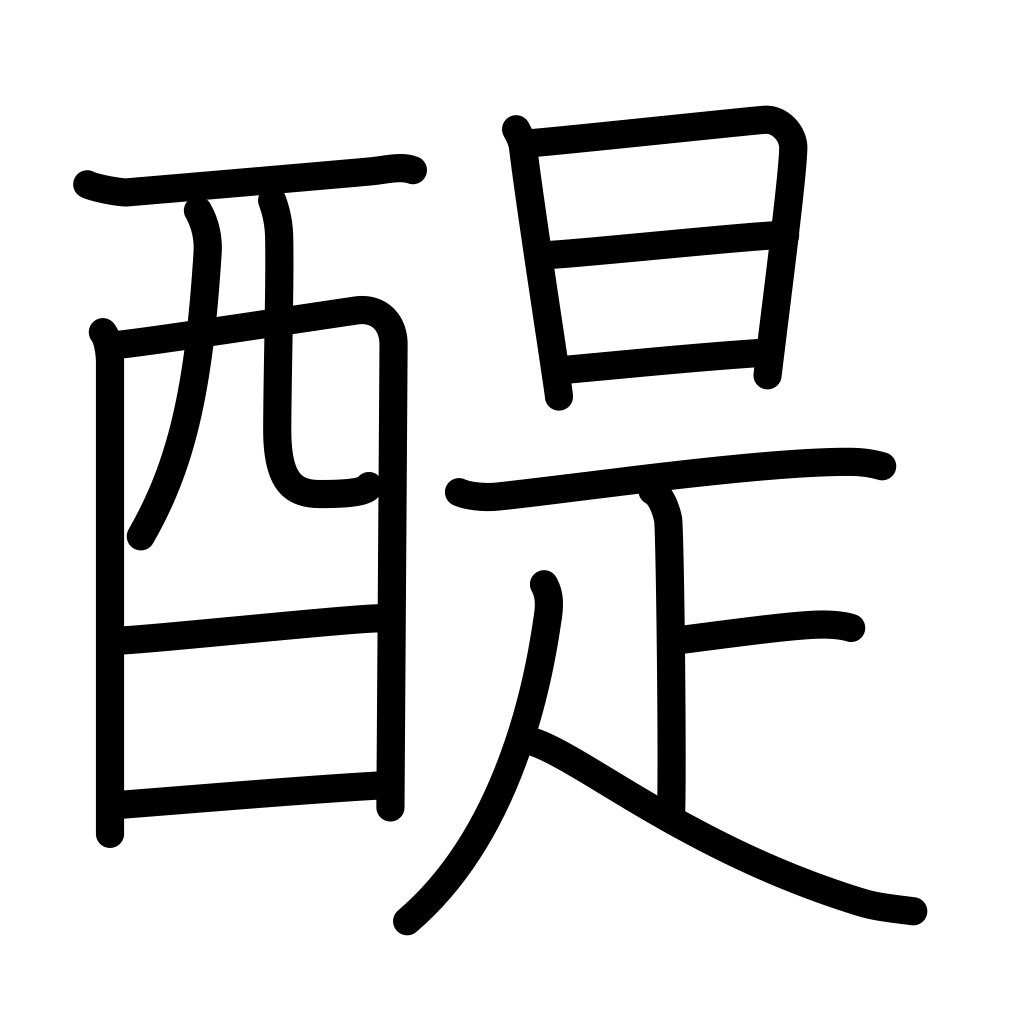
Meaning: whey, good Buddhist teaching